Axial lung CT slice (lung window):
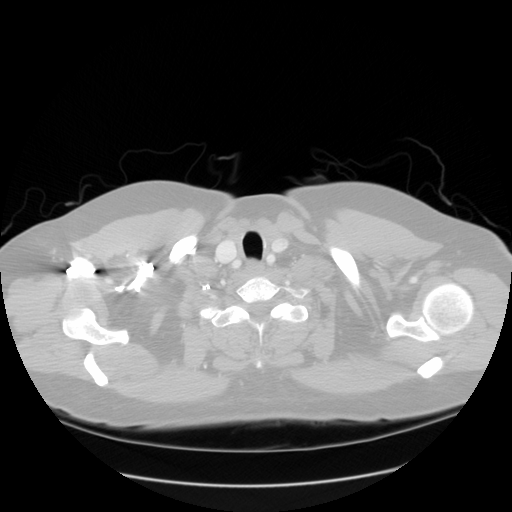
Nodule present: no